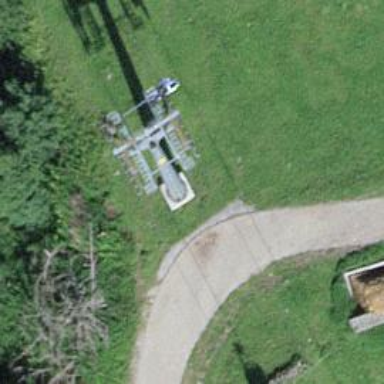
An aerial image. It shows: Pylon used for aerialway.